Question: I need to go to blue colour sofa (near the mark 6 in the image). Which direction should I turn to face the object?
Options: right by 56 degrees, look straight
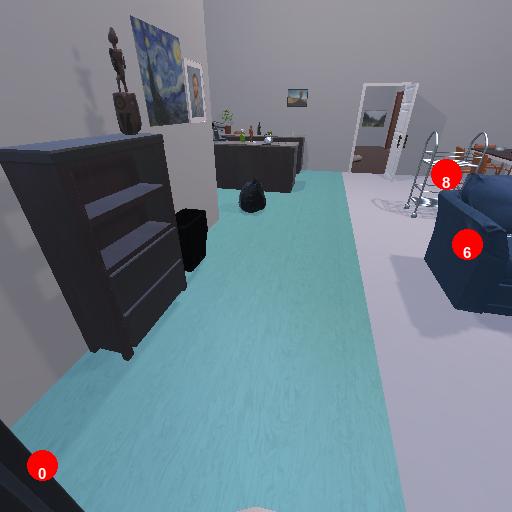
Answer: right by 56 degrees